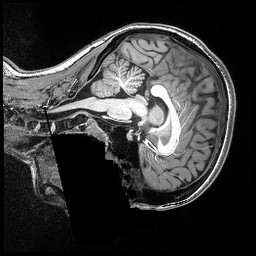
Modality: T1w
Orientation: sagittal
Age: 20
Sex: female